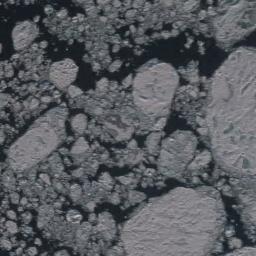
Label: sea_ice